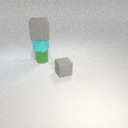
small cyan rubber cube above small green rubber cylinder